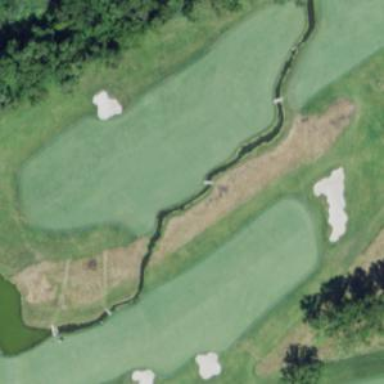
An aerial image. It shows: Rough area on grassy golf course.